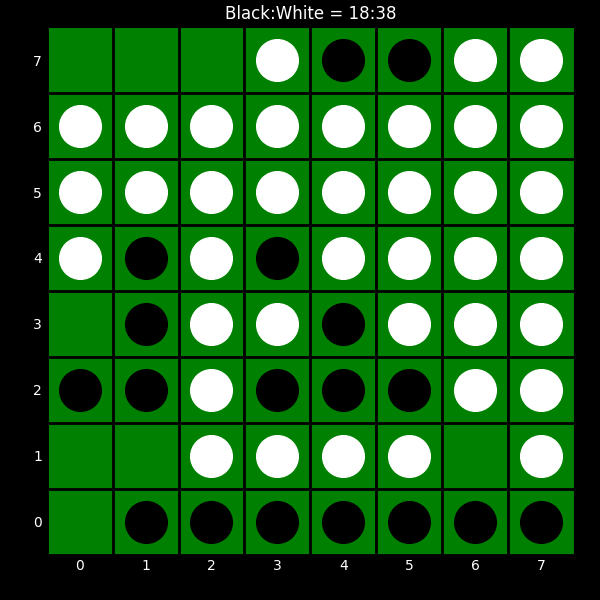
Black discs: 18
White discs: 38